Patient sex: F
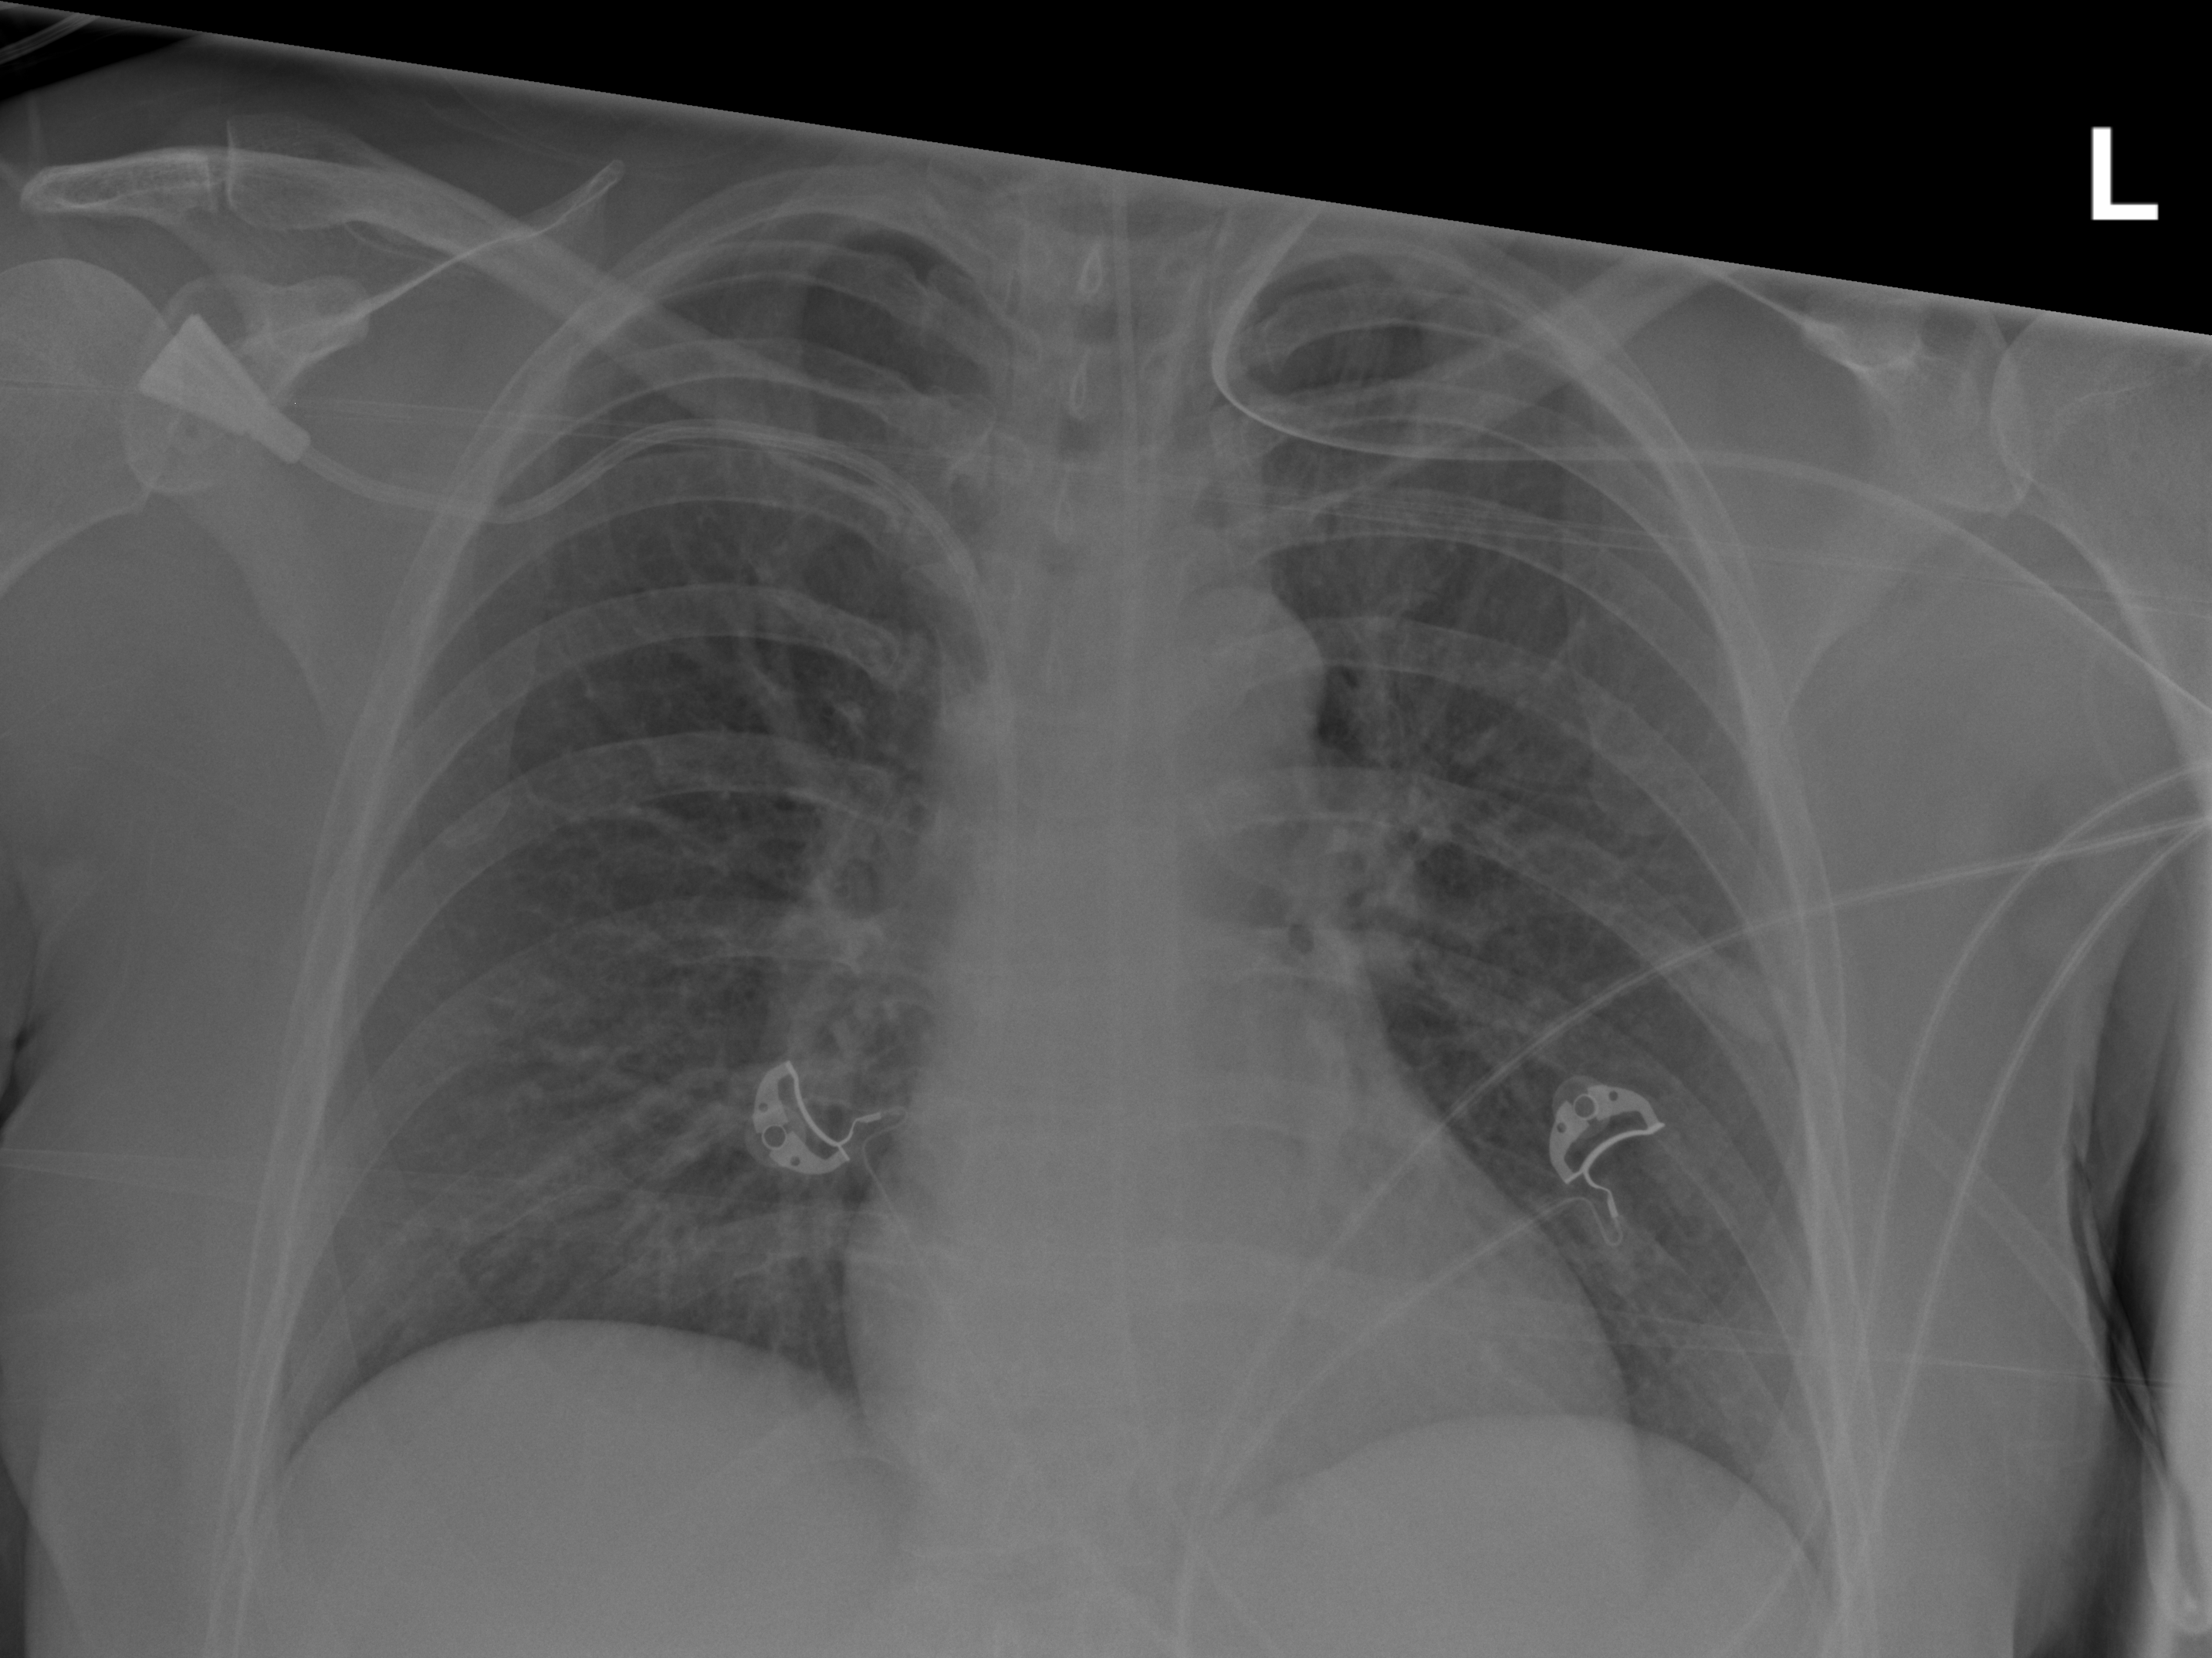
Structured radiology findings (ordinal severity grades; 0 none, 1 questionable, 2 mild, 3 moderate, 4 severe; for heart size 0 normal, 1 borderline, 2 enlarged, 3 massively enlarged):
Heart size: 0
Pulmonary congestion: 1
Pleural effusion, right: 0
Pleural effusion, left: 0
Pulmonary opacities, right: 0
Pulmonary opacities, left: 0
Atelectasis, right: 0
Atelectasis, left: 0